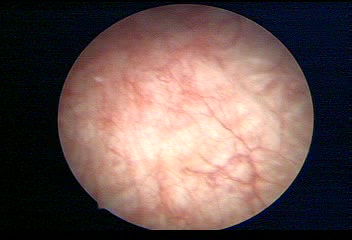
Modality: WLC
Class: Normal mucosa
Bladder cancer association: No